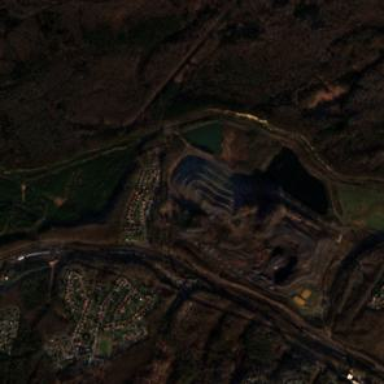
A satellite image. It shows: Landfill area with spoil heap.